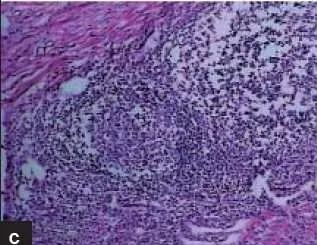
(a-f) Cut section and histopathology showing features of mature solid teratoma.
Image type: pathology (h&e)